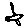
Label: bird